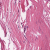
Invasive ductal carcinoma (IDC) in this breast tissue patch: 0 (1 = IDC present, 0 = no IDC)